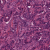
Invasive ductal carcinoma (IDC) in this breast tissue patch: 1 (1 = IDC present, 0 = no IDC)